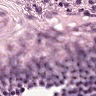
Metastatic tissue present: no